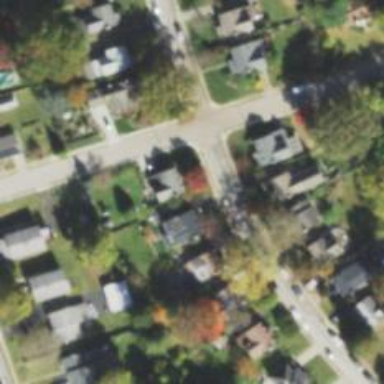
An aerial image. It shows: Residential road.